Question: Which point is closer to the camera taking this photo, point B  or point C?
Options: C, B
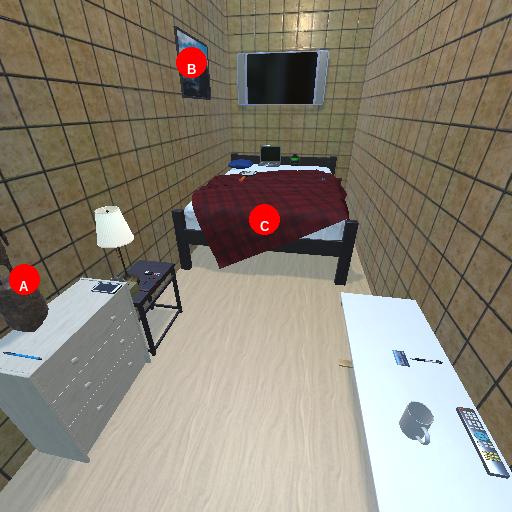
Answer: C